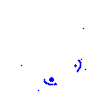
Particle: pion